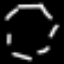
Label: octagon